Field crop: tomato
Growth stage: 2
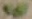
Species: solanum